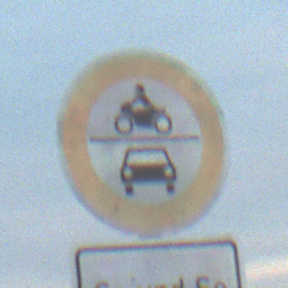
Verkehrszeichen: VerbotKraftfahrzeuge
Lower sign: ZeitangabenMitBeschraenkungAufWochentage8
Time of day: SunriseSunset
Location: Outdoor (RoadRail)
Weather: PartlyCloudy
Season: NotSpecified
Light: Natural